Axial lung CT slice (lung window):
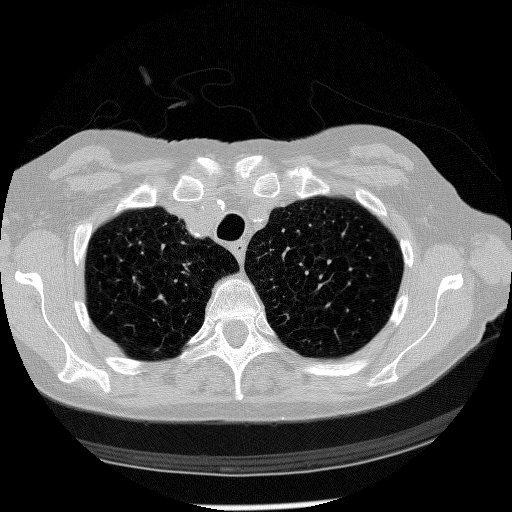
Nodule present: no